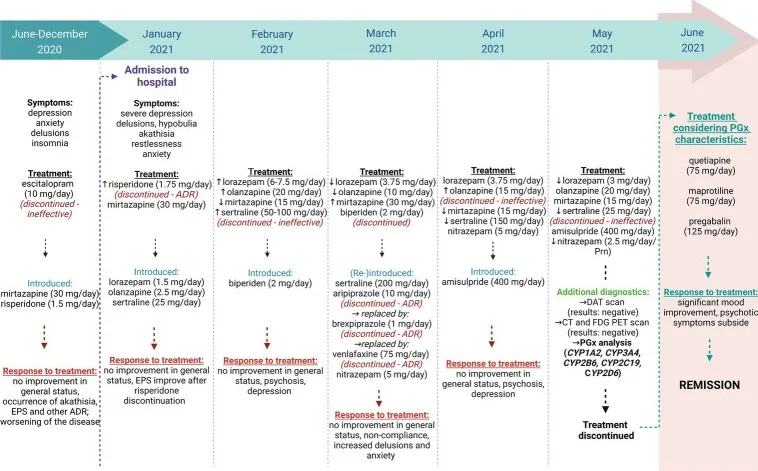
A schematic presentation of the patient's treatment. Created with Biorender. com.
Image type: chart (chart)